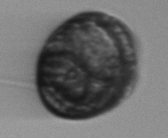
Label: Margalefidinium